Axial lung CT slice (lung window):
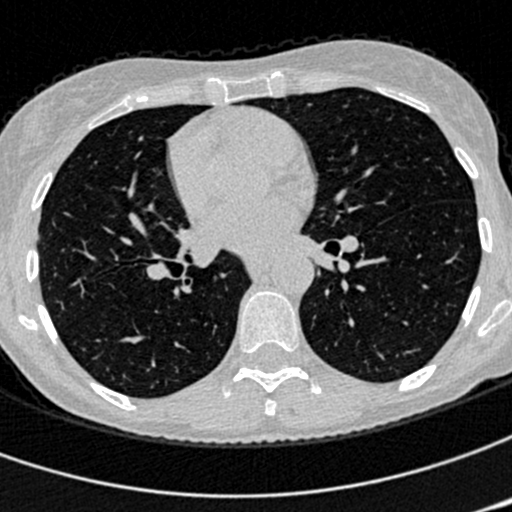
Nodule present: no